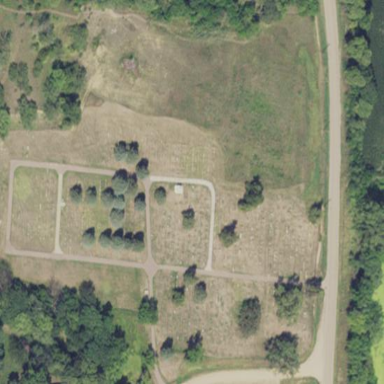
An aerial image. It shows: Cemetery.